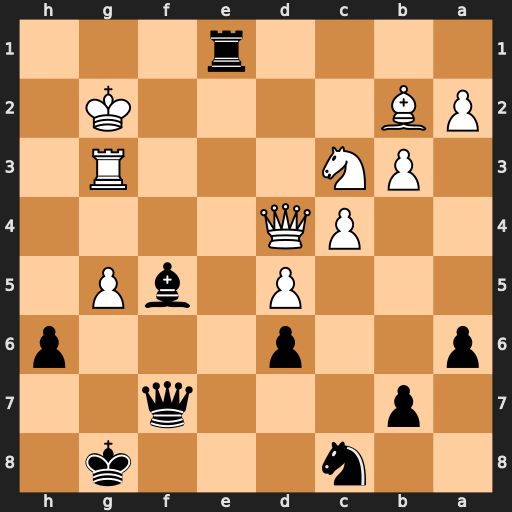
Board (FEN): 2n3k1/1p3q2/p2p3p/3P1bP1/2PQ4/1PN3R1/PB4K1/4r3
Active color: b
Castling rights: -
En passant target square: -
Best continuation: Be4+ Qxe4 Qf1+ Kh2 Rxe4